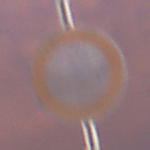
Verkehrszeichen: VerbotFahrzeugeAllerArt
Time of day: SunriseSunset
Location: Outdoor (Urban)
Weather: PartlyCloudy
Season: NotSpecified
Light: Artificial